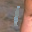
Label: 1